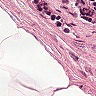
Metastatic tissue present: no